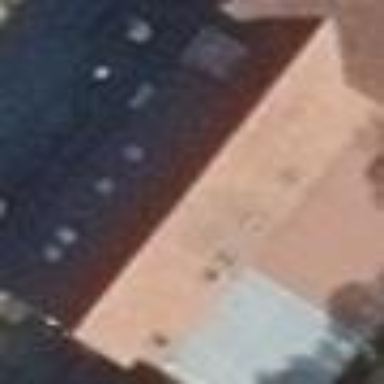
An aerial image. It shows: Part of building.